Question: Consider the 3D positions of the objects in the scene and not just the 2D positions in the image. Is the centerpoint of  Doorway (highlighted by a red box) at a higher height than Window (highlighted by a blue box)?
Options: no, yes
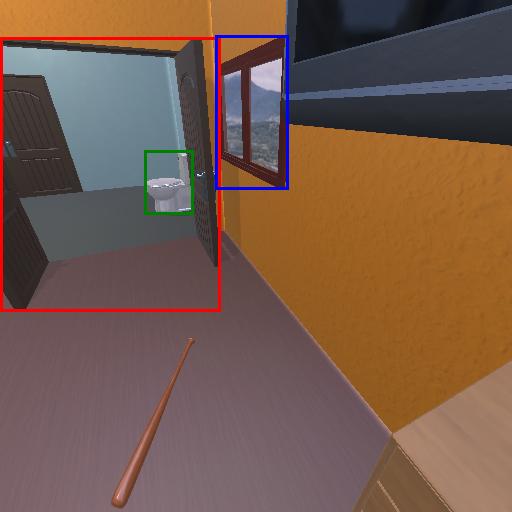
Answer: no